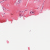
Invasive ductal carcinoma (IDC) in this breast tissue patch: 0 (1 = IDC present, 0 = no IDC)